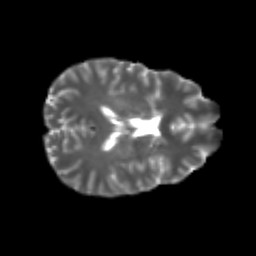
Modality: T2w
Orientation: axial
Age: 22
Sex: male
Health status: healthy
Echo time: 0.074 s